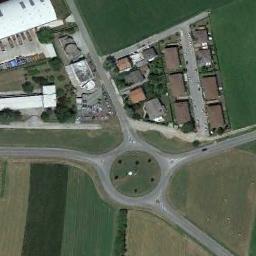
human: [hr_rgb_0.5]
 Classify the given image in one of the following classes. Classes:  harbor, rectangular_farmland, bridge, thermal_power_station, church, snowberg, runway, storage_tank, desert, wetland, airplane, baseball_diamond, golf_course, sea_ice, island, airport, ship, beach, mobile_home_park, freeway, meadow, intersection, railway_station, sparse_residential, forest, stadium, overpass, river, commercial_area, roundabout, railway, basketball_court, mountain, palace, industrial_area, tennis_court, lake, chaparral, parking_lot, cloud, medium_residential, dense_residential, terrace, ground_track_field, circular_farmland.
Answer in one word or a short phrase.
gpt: roundabout